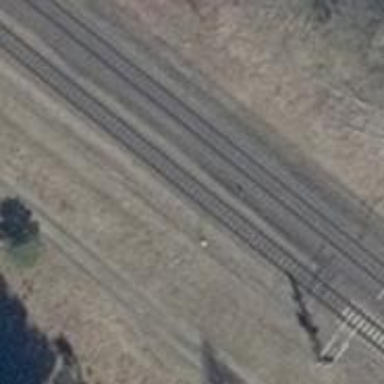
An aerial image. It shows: Railway signal.